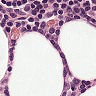
Metastatic tissue present: no